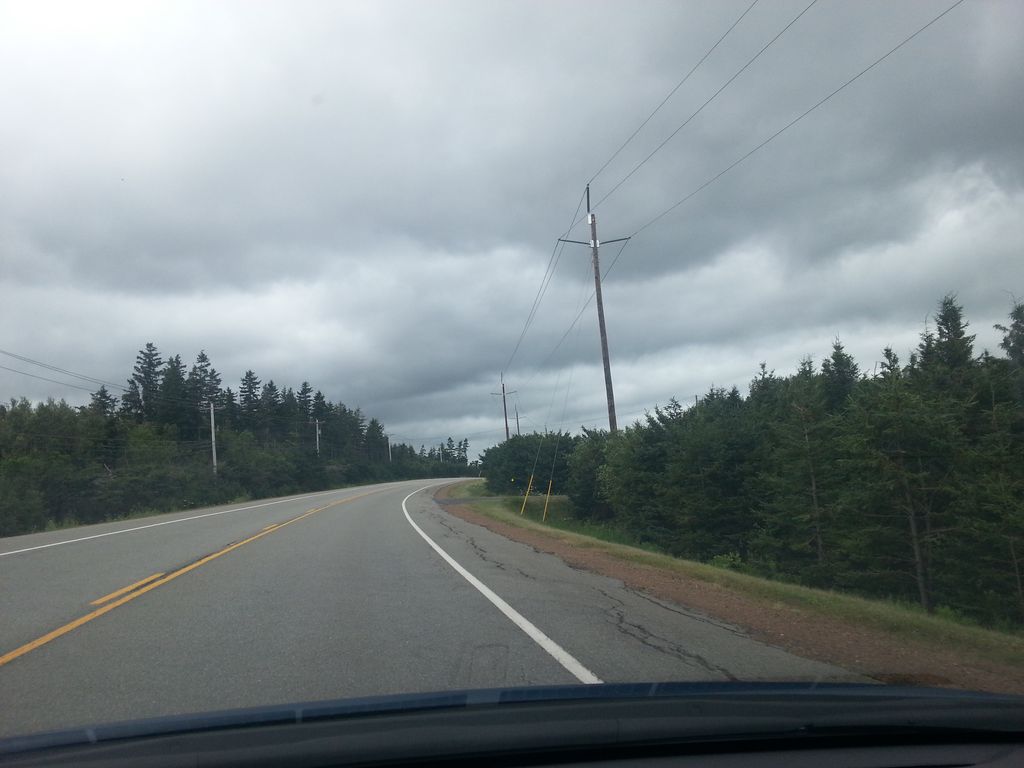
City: charlottetown